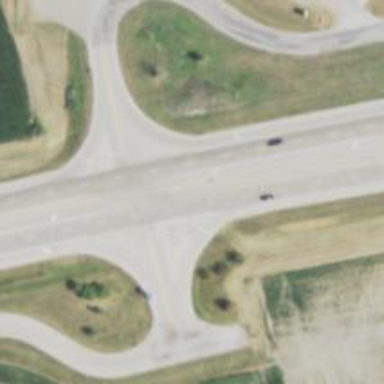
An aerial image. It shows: Secondary link road.